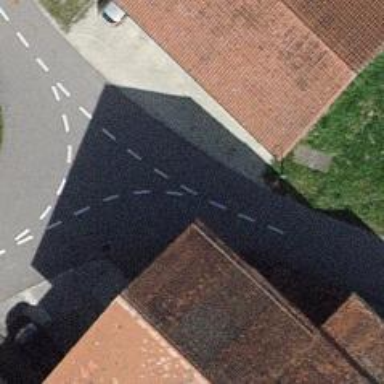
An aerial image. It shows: Residential road with asphalt surface and no sidewalks.